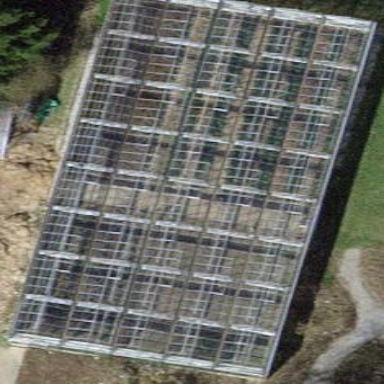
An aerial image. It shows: Greenhouse.